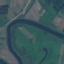
Land use / land cover: River